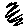
Label: zigzag